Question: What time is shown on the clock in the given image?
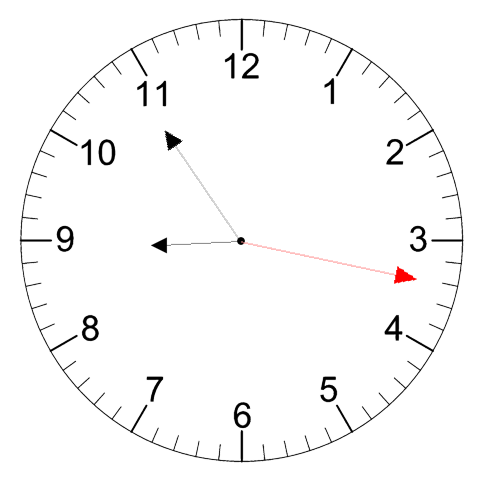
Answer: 08:54:17